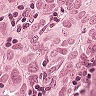
Metastatic tissue present: yes